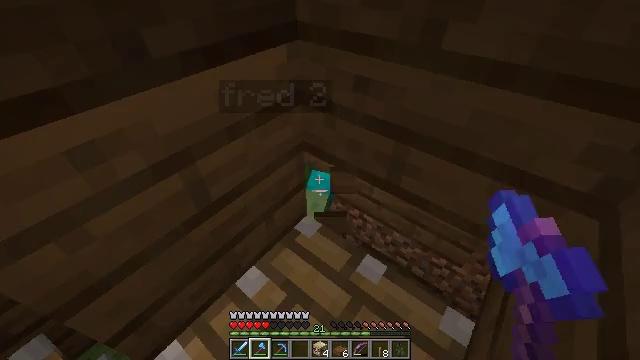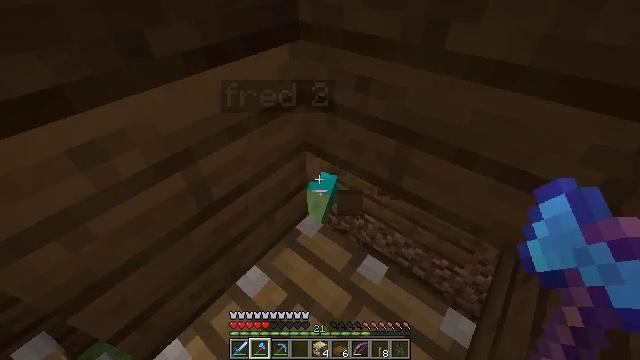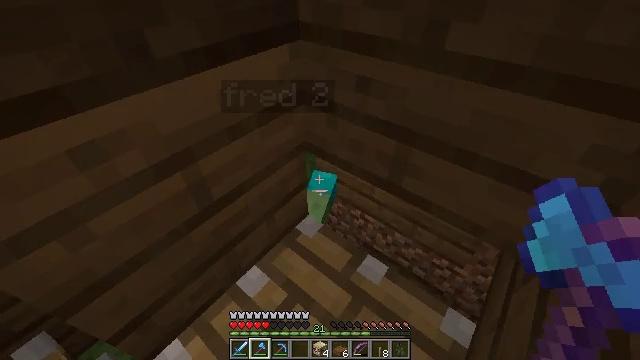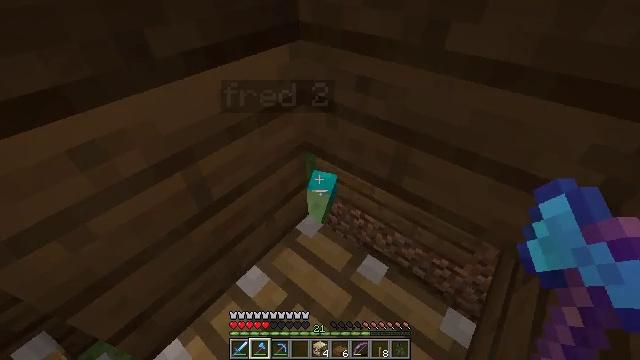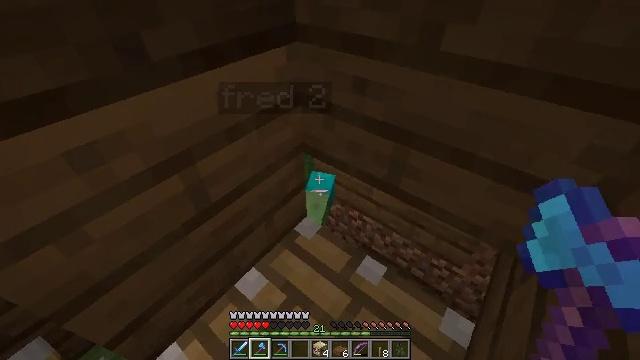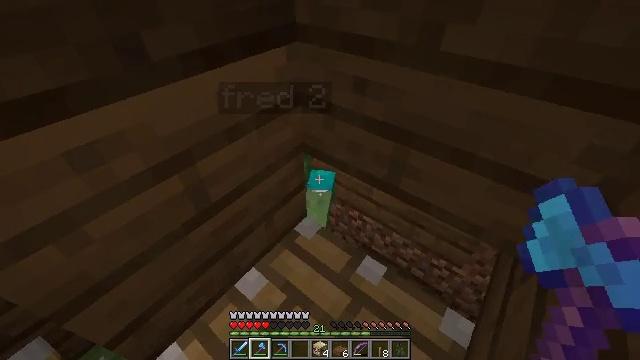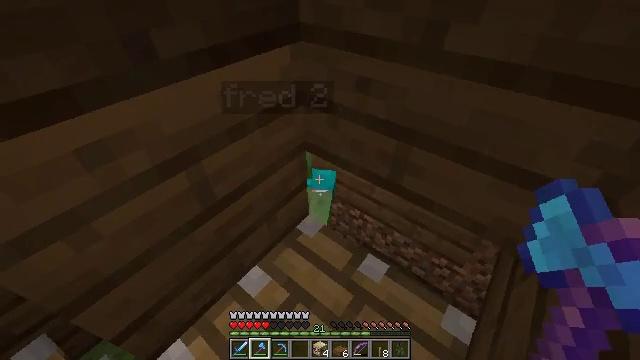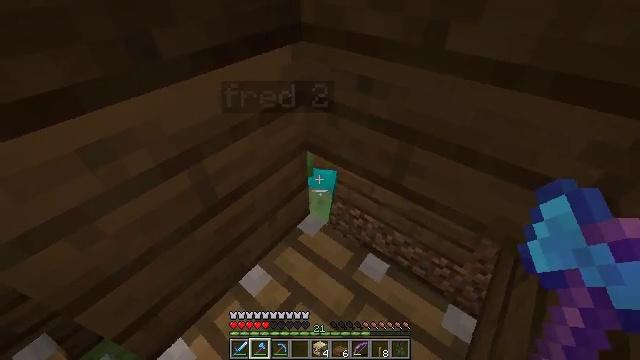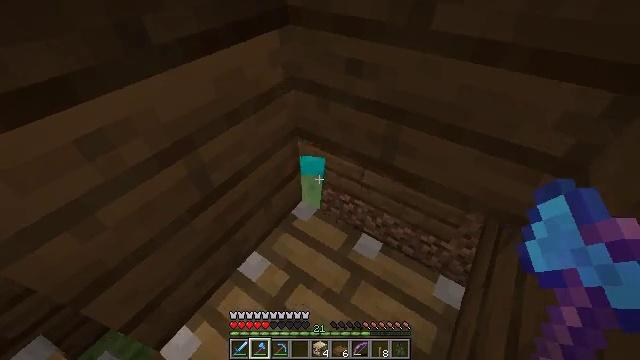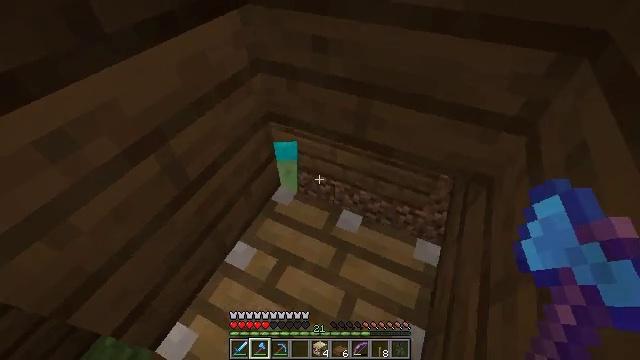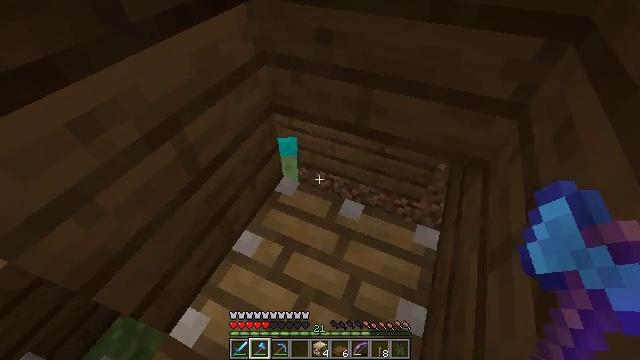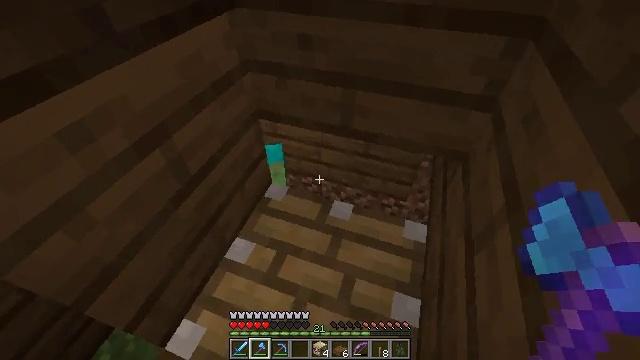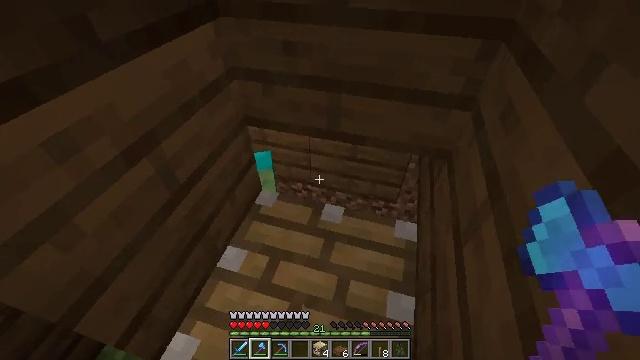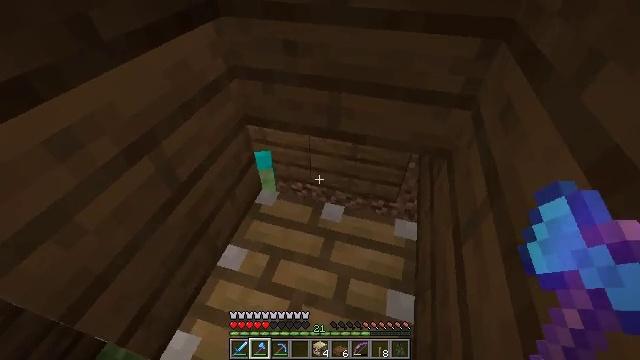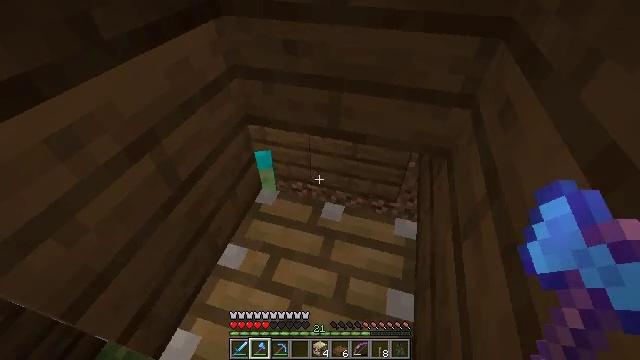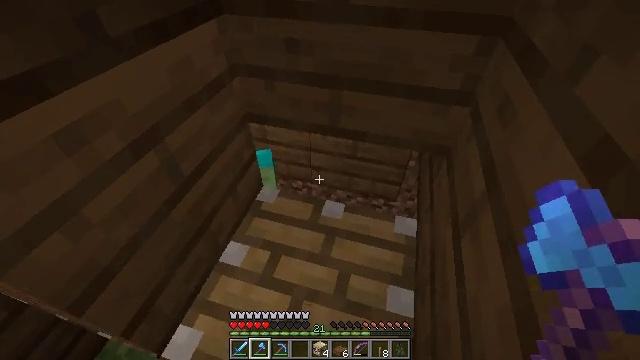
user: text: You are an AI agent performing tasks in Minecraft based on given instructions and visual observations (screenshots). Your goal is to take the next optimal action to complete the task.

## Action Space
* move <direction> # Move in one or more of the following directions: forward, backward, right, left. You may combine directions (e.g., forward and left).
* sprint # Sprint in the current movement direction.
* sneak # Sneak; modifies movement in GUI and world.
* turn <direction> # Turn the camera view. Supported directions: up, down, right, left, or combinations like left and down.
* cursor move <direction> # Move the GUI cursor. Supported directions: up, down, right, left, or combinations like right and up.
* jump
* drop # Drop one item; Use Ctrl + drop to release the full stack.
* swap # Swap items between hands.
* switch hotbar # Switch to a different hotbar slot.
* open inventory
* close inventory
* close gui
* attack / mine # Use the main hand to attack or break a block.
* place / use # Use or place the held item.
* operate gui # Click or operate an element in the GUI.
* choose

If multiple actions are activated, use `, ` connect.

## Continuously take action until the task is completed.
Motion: motion action
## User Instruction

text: Attack the spruce slab to remove it.
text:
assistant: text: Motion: sneak
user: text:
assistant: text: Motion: sneak
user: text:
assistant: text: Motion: sneak
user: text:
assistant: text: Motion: sneak
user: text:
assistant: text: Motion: sneak
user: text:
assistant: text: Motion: move back, sneak
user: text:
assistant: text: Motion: move back, sneak
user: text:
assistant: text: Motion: move back, sneak, turn right and down
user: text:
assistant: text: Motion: move back, sneak, turn right and down
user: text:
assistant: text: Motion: move back, sneak, turn right
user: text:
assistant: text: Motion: sneak, turn right and up
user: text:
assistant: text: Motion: sneak, turn right and up
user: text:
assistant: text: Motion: sneak
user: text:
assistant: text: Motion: sneak
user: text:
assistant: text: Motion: move back, sneak
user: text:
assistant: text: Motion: move back, sneak
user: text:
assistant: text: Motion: move back, sneak
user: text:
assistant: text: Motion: move back, sneak, turn right and up
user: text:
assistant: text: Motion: move back, sneak, turn right and up
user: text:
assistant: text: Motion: move back, sneak, turn right and up
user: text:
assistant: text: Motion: sneak, turn right and up
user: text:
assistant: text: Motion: sneak, turn right and up
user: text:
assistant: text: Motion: sneak, turn up
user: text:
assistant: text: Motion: sneak
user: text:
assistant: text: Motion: sneak
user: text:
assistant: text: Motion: sneak, turn left and up
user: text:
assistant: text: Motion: sneak, turn up
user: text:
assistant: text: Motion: sneak
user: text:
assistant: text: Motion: sneak
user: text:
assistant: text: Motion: sneak